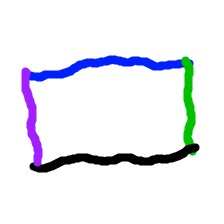
Shape: rectangle